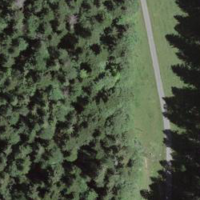
EUNIS habitat code: 44
Species observed at this site:
Cardamine pratensis
Caltha palustris